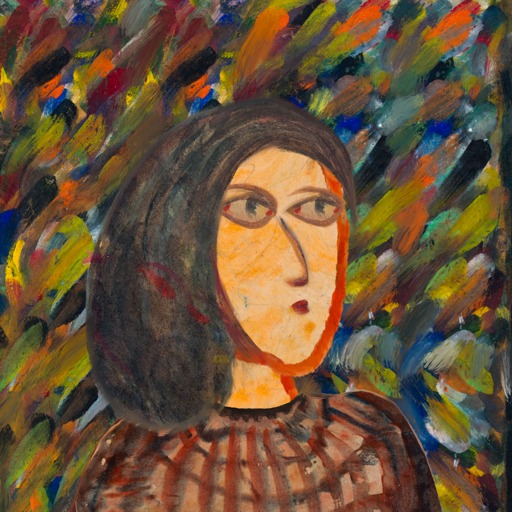
Background: An_Impression, Head And Neck Side: Experience, Face Side: GypsyMother, Bust: Orphan, Hair Side: Gypsy_Mother, Head Accessory: Blank, Second Necklace: Blank, Necklace: Blank, Baby: Blank